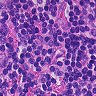
Metastatic tissue present: no